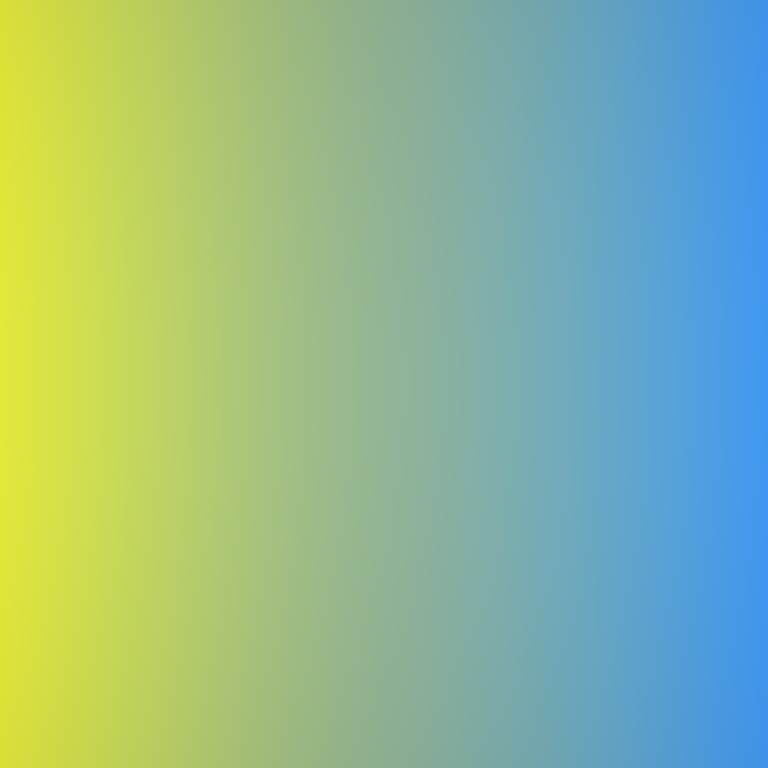
Abstract light effect, smooth gradient from yellow to blue, calm atmosphere, soft blend, no room, no furniture, no objects.